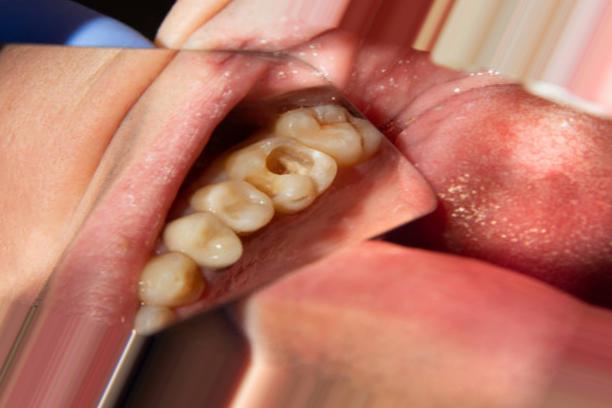
Condition: Caries